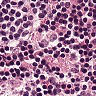
Metastatic tissue present: no